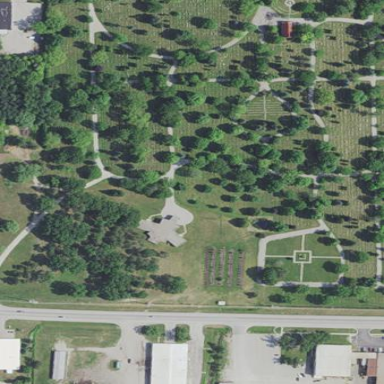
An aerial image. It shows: Cemetery.